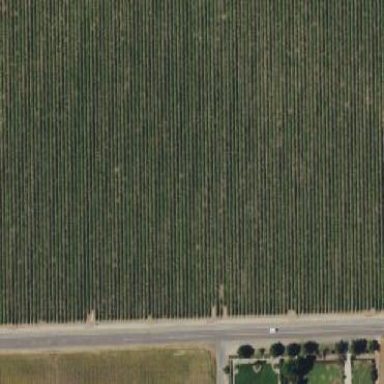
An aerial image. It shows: Vineyard growing grapes.